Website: macys
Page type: billing-address
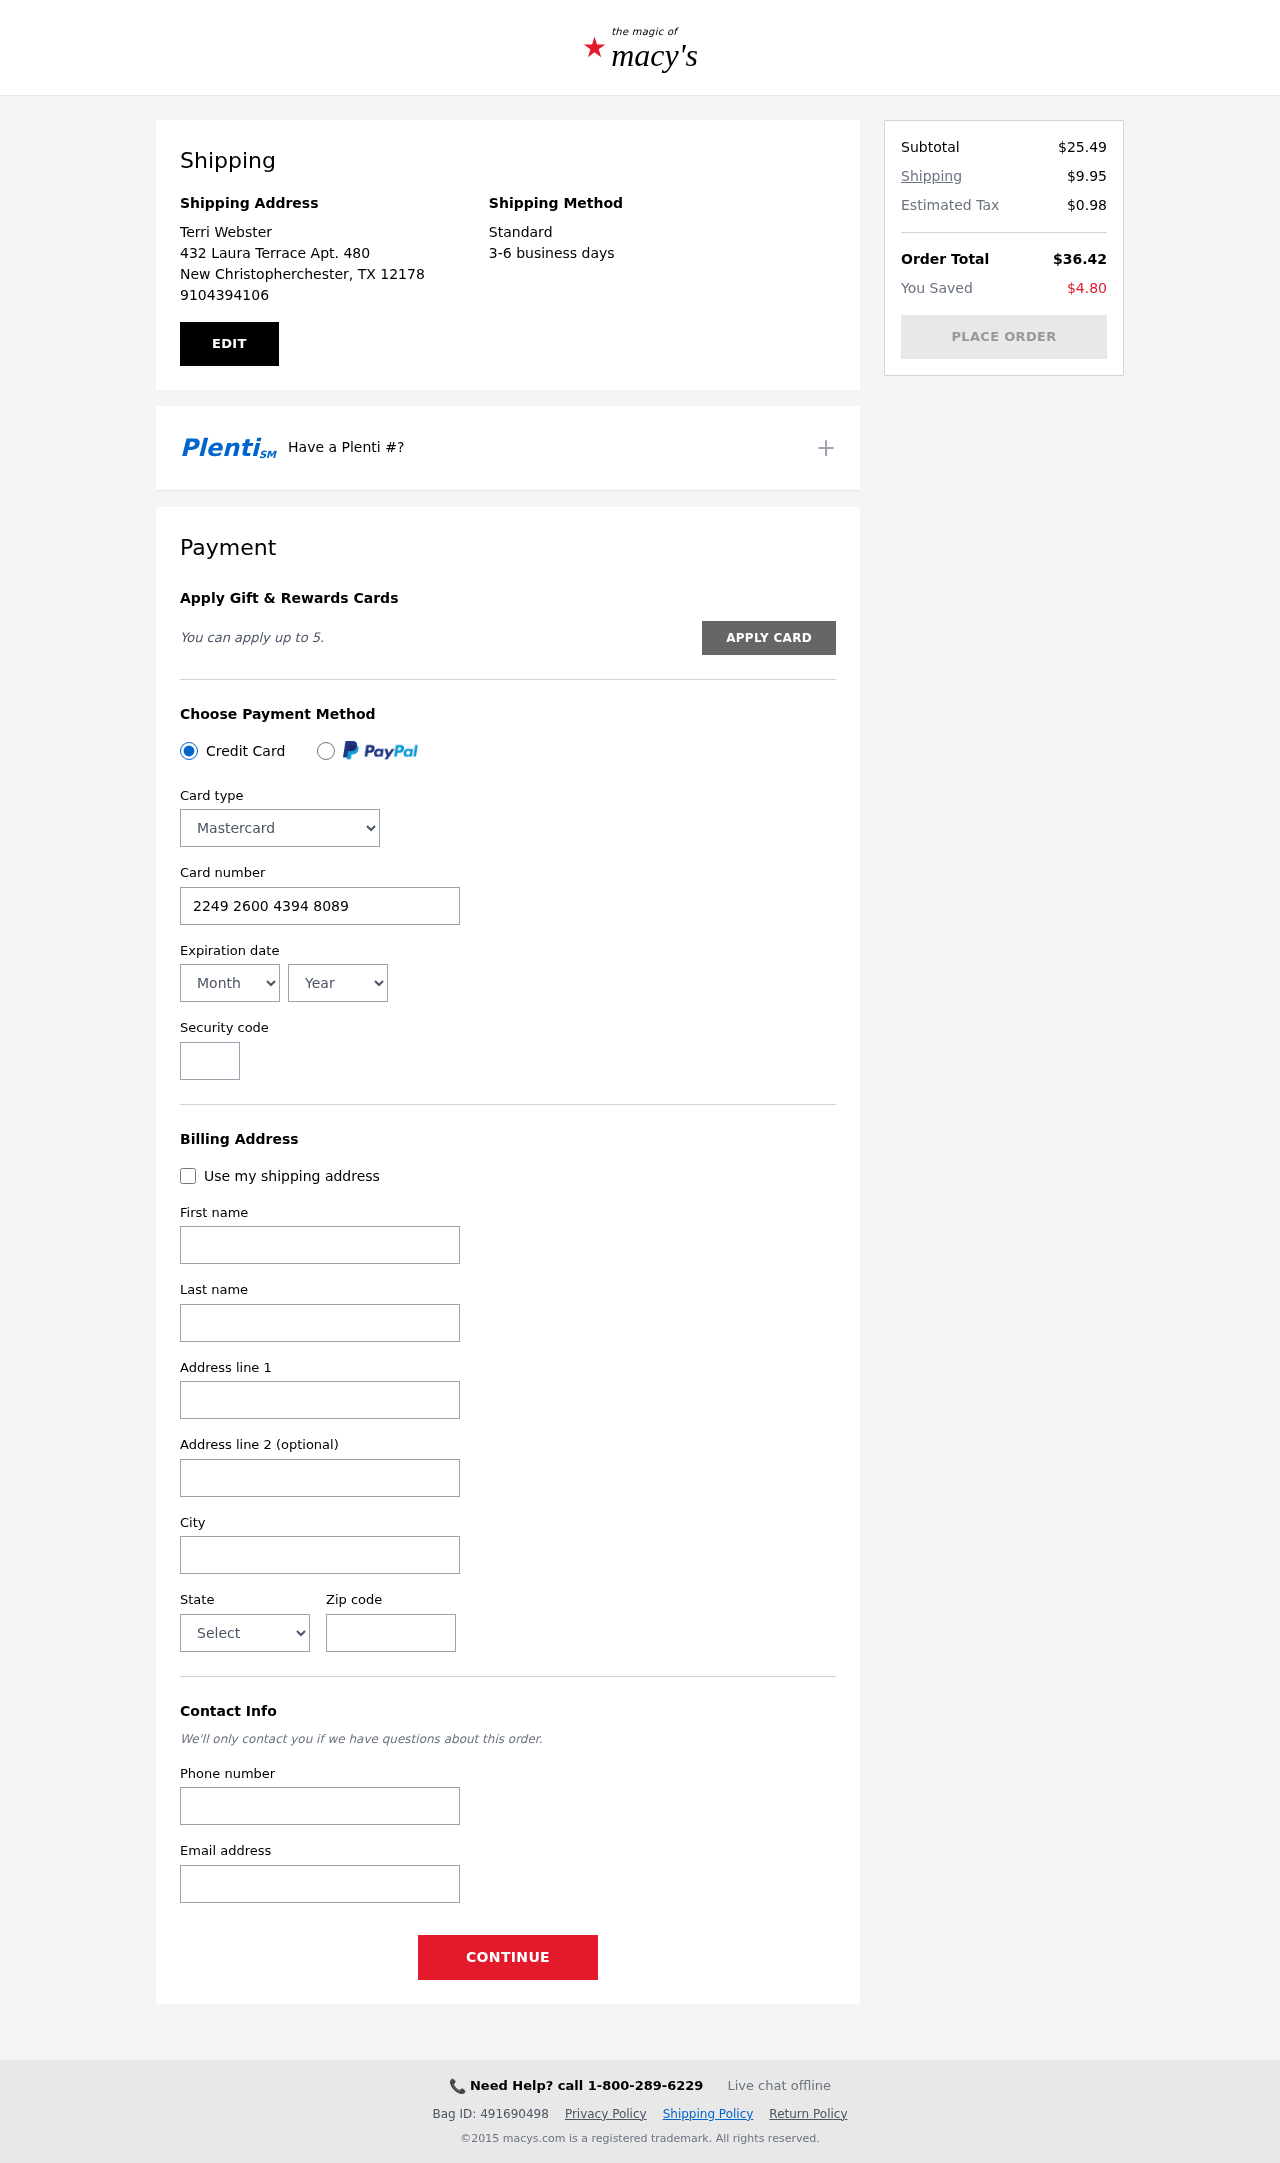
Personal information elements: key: PII_CARD_CVV
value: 037
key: PII_CARD_EXPIRY_MONTH
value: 09
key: PII_CARD_EXPIRY_YEAR
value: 28
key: PII_CARD_NUMBER
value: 2249 2600 4394 8089
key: PII_CARD_TYPE
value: Mastercard
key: PII_CITY
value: New Christopherchester
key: PII_CITY_STATE_ZIP
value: New Christopherchester, TX 12178
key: PII_EMAIL
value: terri_webster@hotmail.com
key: PII_FIRSTNAME
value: Terri
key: PII_FULLNAME
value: Terri Webster
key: PII_LASTNAME
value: Webster
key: PII_PHONE
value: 9104394106
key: PII_POSTCODE
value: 12178
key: PII_STATE
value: Texas
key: PII_STREET
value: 432 Laura Terrace Apt. 480
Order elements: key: ORDER_SUBTOTAL
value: $25.49
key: ORDER_SHIPPING_COST
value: $9.95
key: ORDER_TAX
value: $0.98
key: ORDER_TOTAL
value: $36.42
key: ORDER_SAVINGS
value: $4.80